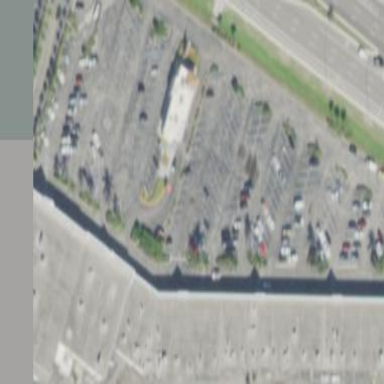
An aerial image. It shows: Commercial building.